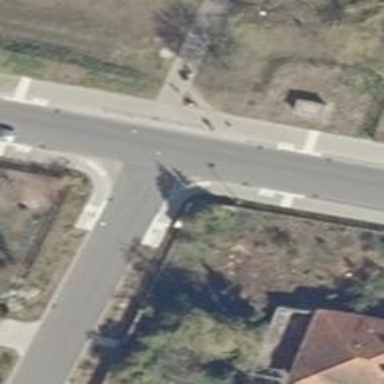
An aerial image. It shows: Residential road with asphalt surface. Both sides have sidewalks.